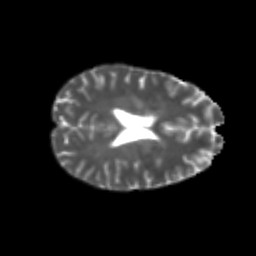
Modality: T2w
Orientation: axial
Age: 23
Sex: female
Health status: healthy
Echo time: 0.074 s